Interaction volume radius: 10 \u00c5
Interaction volume height: 15 \u00c5
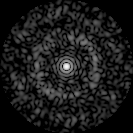
Disorder parameter: 0.8342